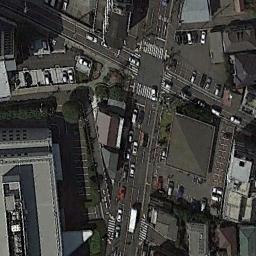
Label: intersection